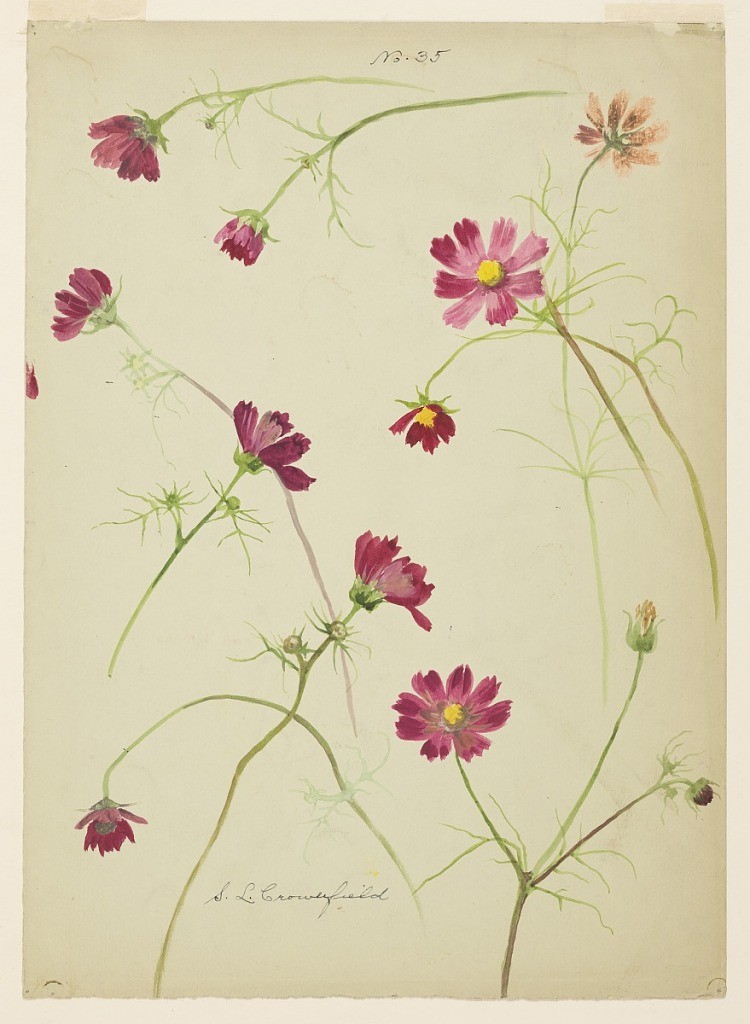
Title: Study of Cosmos
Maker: Sophia L. Crownfield, American, 1862–1929
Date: late 19th century
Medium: Brush and watercolor on white paper
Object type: Drawing
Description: Vertical sheet depicting studies of cosmos from different angles and in different directions across the sheet including nine pink examples, and one orange one.